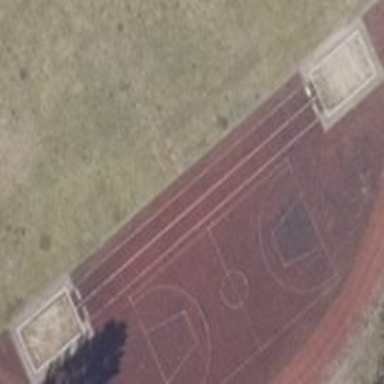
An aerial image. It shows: Pitch designed for long jump sports in leisure land area.